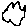
Label: cloud